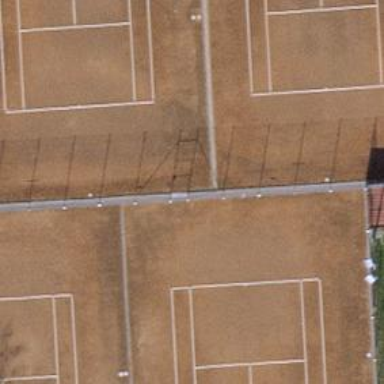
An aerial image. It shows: Sports centre with focus on tennis.